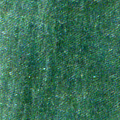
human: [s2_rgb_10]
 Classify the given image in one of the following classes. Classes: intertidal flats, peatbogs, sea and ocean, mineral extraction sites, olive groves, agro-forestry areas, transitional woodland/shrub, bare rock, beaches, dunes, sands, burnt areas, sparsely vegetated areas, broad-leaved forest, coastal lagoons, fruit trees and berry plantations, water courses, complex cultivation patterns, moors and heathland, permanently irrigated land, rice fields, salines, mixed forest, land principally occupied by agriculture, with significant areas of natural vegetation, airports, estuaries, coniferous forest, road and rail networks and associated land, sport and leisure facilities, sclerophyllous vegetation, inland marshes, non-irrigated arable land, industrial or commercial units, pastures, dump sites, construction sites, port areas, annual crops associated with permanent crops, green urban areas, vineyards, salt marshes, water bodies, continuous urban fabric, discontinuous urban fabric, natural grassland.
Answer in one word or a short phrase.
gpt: sea and ocean